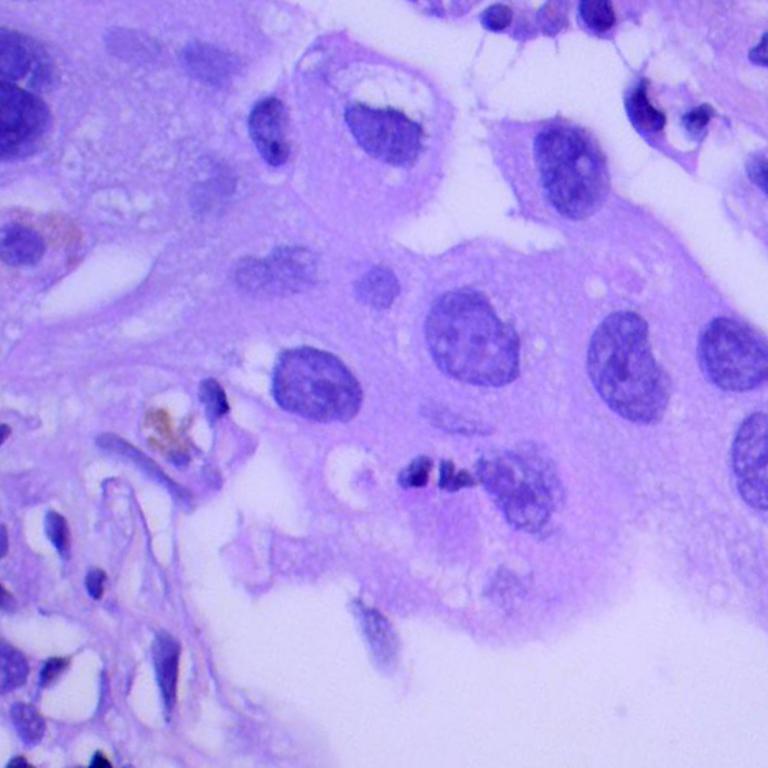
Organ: lung
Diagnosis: adenocarcinomas